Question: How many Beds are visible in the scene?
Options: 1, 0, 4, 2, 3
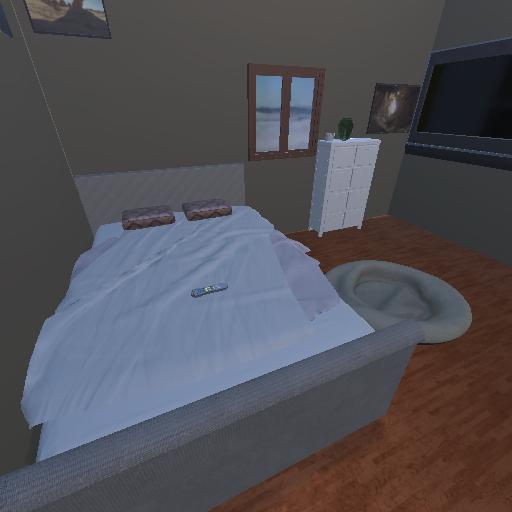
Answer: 1